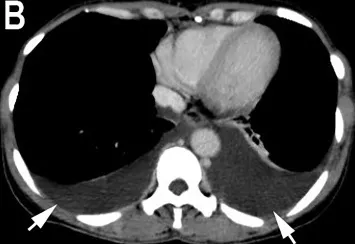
Computed tomography. (B) Chest CT before the surgery showed bilateral pleural effusion and partial dilatation of the lower lobe of both lungs.
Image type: radiology (ct)